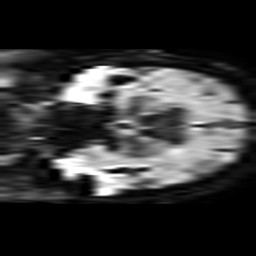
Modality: TRACE
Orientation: coronal
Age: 83
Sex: male
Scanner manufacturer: philips
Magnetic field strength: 3 T
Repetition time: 3.087 s
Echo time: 0.076 s